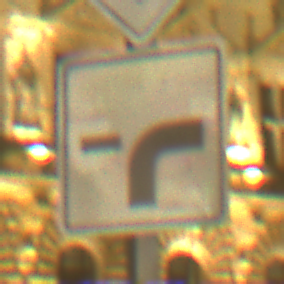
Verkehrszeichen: VerlaufVorfahrtsstrasse9
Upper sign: Vorfahrtsstrasse
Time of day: Night
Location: Outdoor (Urban)
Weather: Overcast
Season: NotSpecified
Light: Artificial